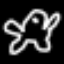
Label: frog